Interaction volume radius: 5 \u00c5
Interaction volume height: 20 \u00c5
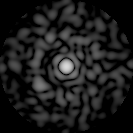
Disorder parameter: 0.8207